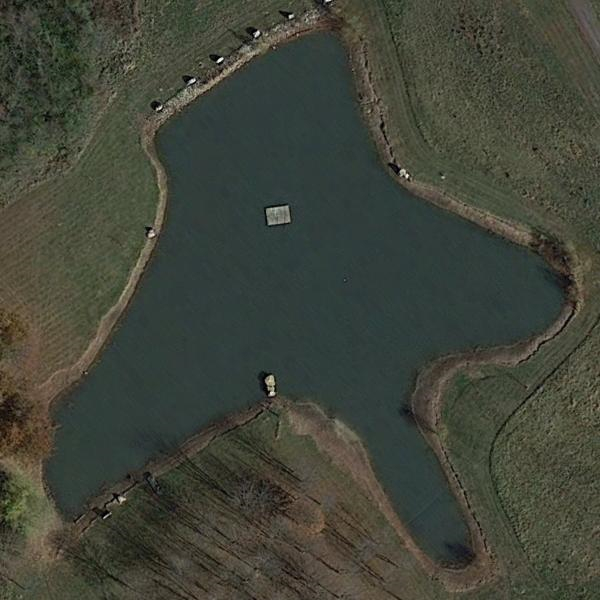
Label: Pond